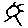
Label: sun